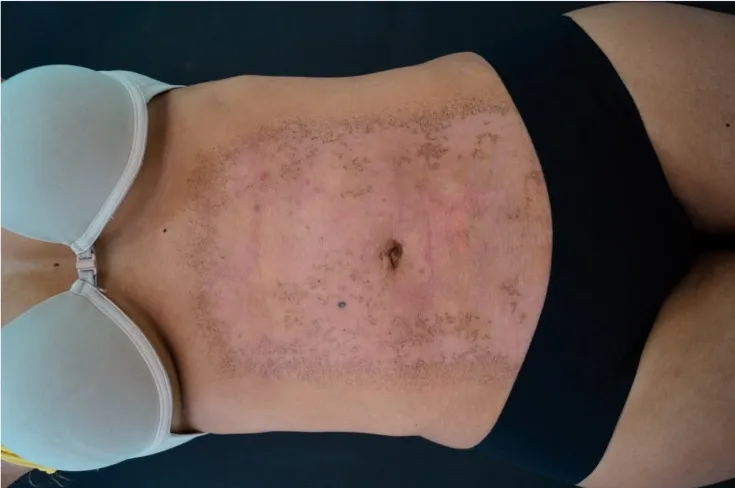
(A,B,C) During treatment.
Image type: radiology (x_ray)